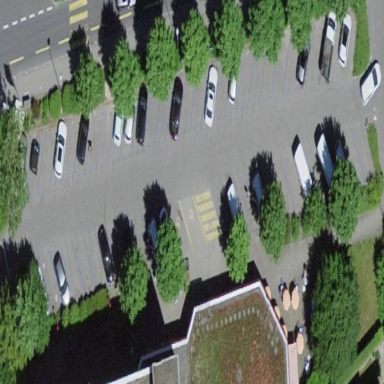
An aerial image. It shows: Parking area with asphalt surface.